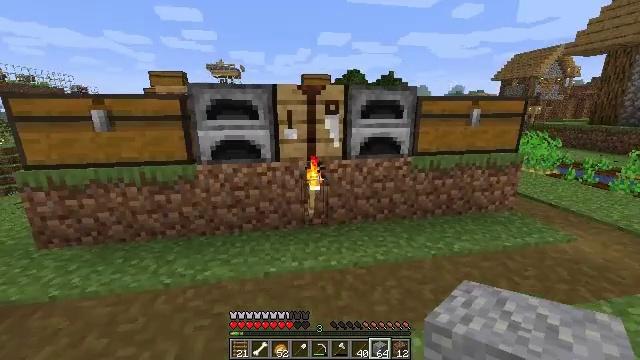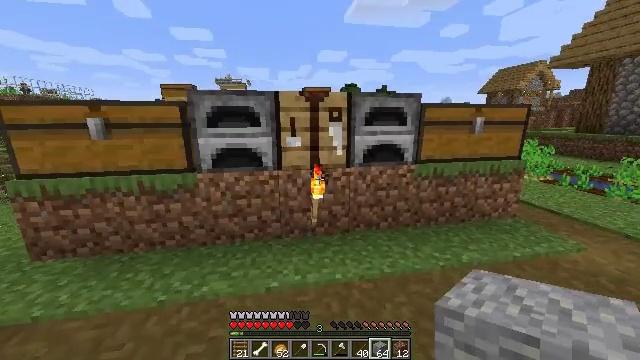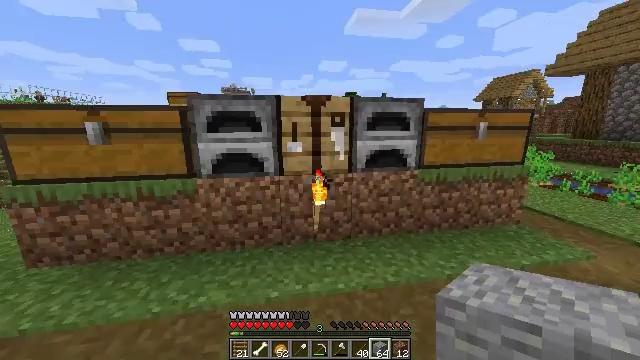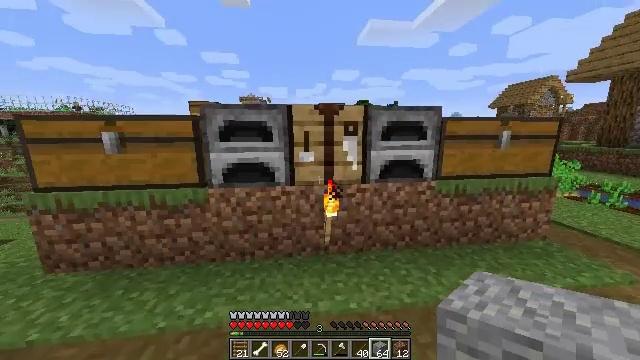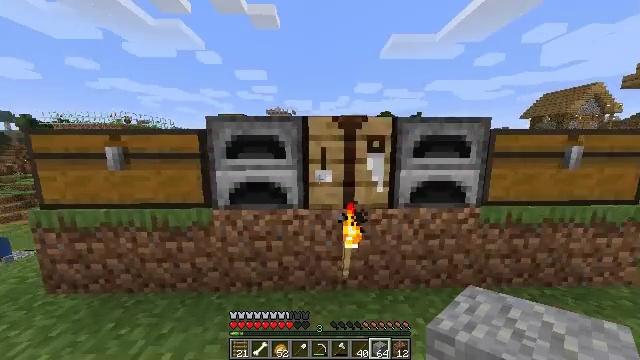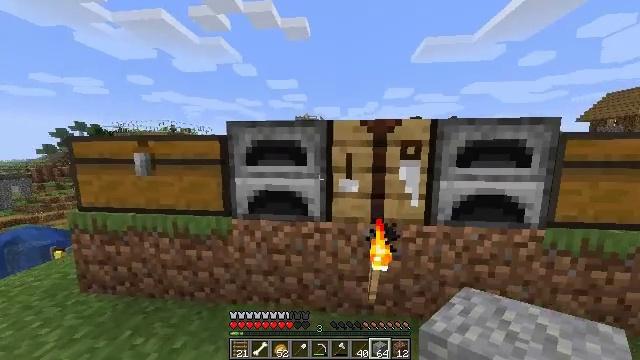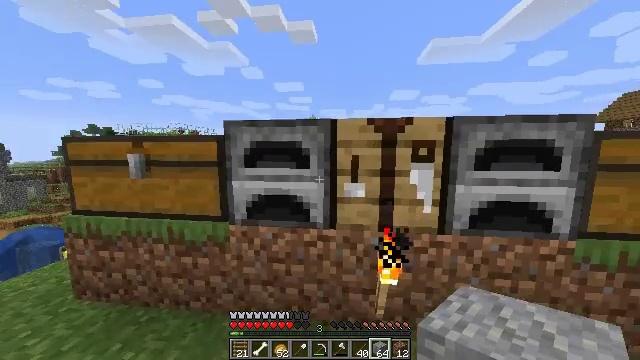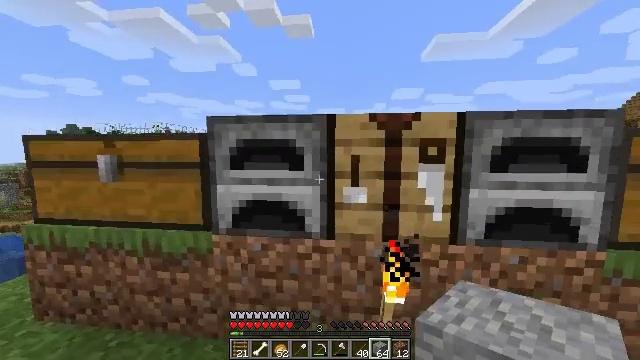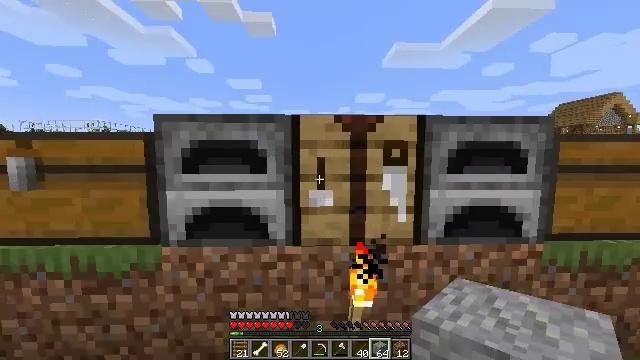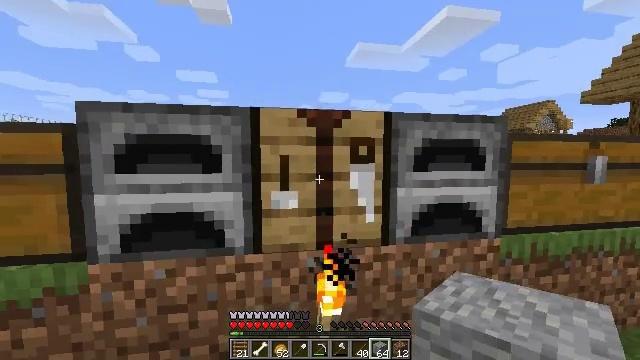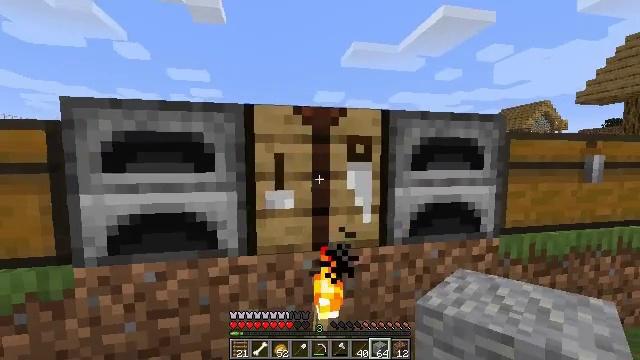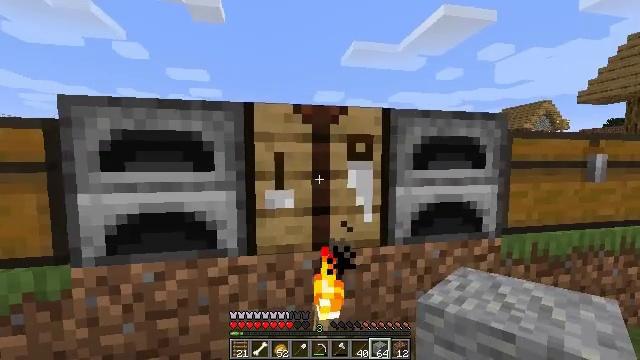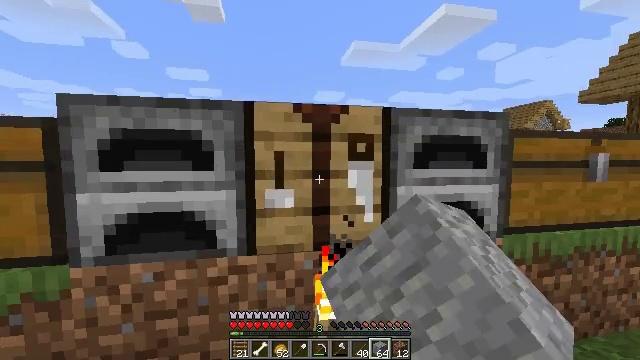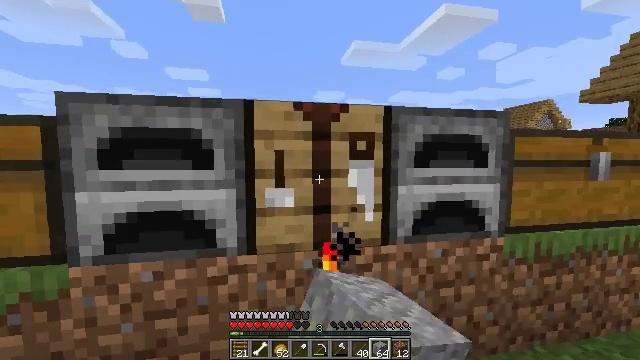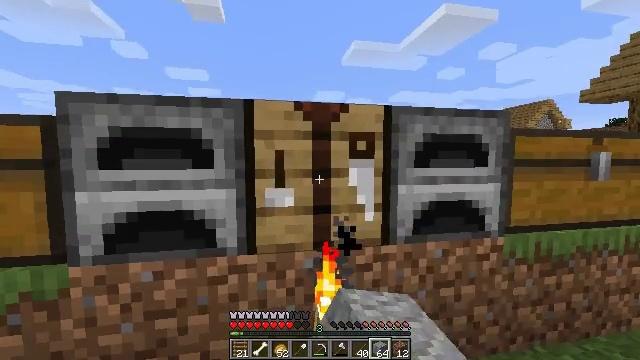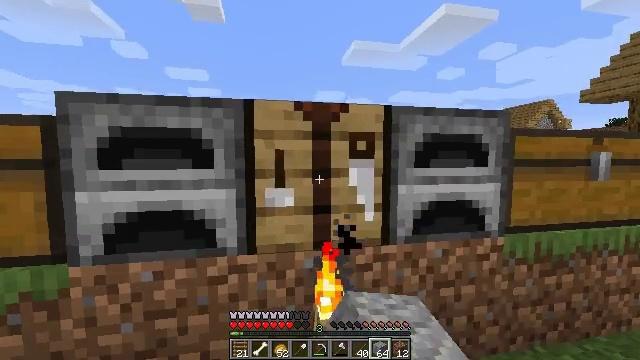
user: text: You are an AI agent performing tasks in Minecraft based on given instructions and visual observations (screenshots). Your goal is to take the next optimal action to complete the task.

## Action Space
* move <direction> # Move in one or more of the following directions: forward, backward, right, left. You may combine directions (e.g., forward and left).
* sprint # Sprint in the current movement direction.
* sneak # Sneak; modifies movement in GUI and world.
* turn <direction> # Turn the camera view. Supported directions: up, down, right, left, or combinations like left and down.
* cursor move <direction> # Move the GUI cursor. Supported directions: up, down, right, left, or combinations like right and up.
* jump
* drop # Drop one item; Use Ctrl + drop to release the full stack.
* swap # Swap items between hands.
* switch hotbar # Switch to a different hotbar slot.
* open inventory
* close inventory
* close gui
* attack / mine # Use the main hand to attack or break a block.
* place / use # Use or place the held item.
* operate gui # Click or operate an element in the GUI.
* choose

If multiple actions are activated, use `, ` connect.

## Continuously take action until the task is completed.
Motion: motion action
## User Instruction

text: Turn regular andesite into polished andesite through crafting.
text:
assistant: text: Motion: move forward, sprint
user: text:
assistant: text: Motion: move forward, sprint, turn up
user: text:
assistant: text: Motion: move forward, sprint, turn left and up
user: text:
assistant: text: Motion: move forward, turn left and up
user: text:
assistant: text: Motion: move forward, turn left and up
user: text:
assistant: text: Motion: turn left
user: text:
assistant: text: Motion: no_op
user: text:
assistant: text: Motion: turn right
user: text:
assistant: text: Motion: turn right
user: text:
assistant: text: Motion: turn right
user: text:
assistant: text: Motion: use / place
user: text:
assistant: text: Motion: use / place
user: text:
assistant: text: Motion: use / place
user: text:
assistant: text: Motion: no_op
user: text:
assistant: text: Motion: no_op
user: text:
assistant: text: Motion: open gui
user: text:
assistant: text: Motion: no_op
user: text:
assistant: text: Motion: no_op
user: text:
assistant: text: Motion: cursor move right
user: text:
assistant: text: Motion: cursor move right
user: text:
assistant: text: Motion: cursor move right
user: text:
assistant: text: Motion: cursor move right
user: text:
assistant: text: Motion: no_op
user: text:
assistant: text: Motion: cursor move right
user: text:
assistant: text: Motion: no_op
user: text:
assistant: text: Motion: cursor move right
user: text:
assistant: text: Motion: cursor move right
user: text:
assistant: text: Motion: cursor move right and down
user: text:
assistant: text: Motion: cursor move right
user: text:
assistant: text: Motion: no_op